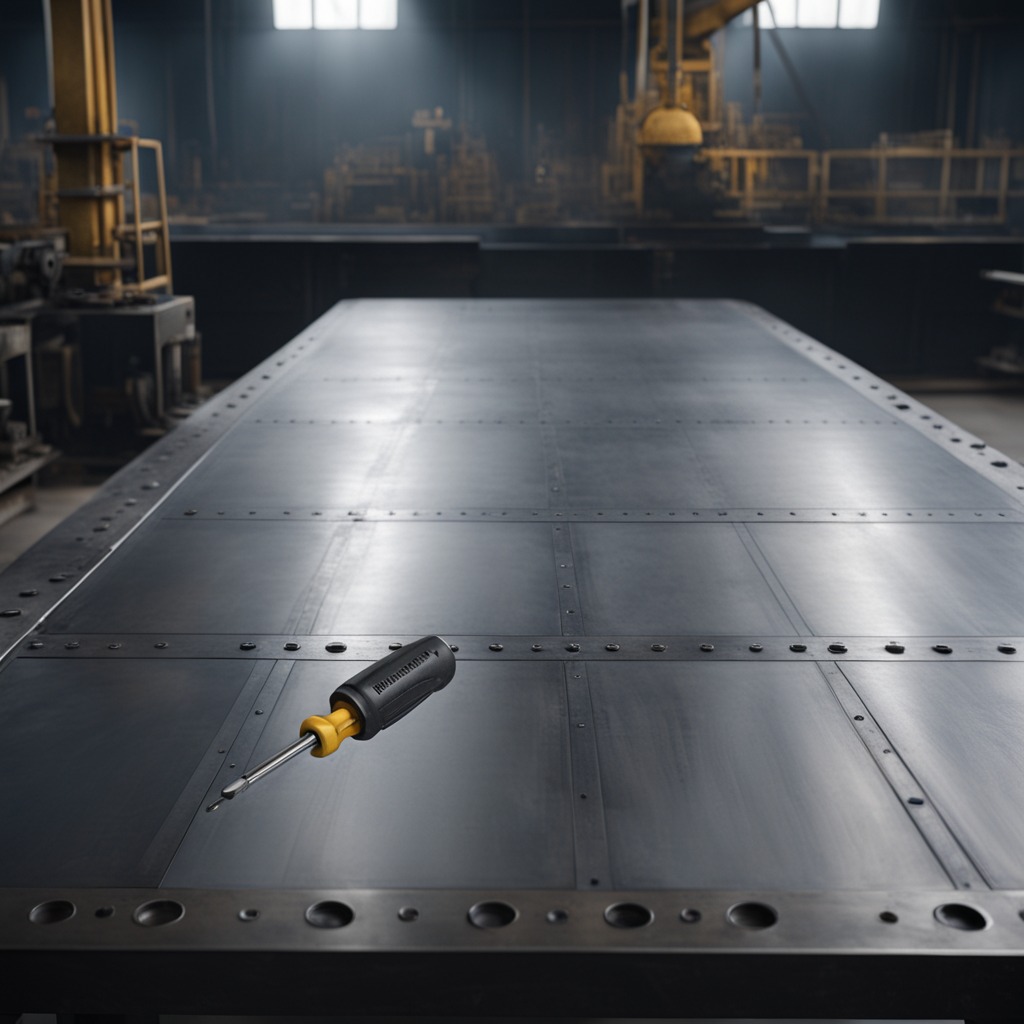
A screwdriver is lying on a cold steel table in a mining workshop.